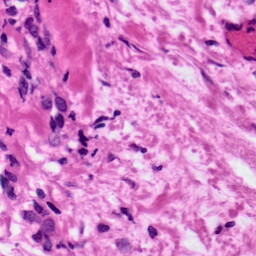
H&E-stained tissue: Ovarian